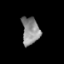
Tissue: skin
Cell type: Epithelial cells
Senescence score: 0.2781
Nuclear area (px): 471
Mean DAPI intensity: 142.208